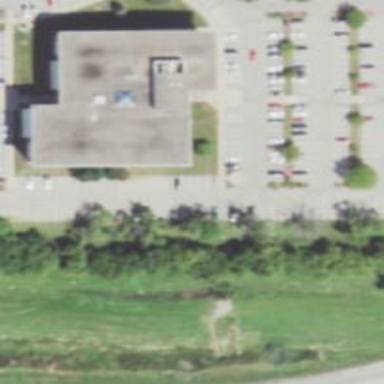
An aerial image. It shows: University school building.